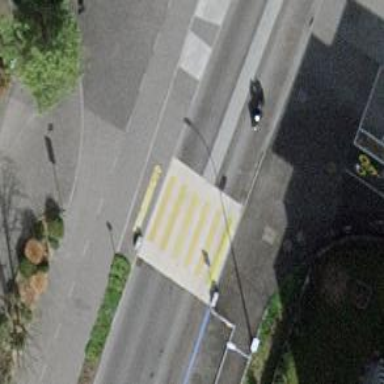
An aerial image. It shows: Uncontrolled zebra crossing on the road.